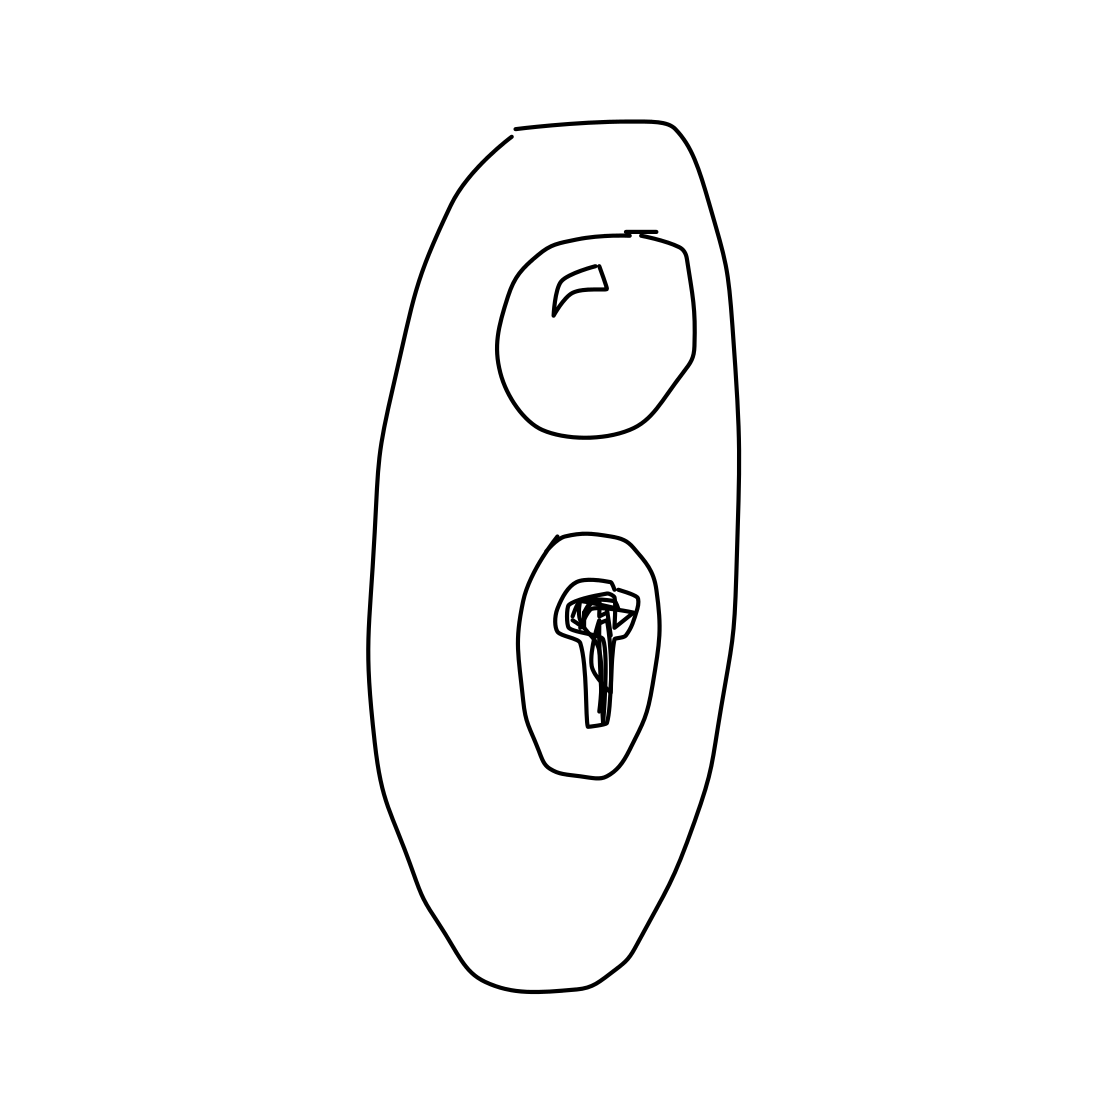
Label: door handle